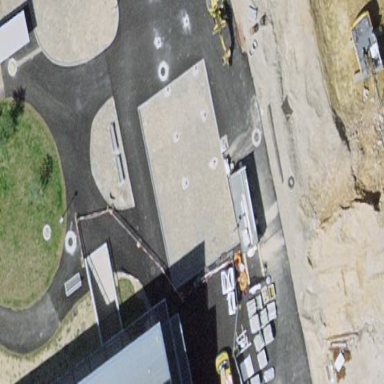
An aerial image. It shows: Sheltered building.